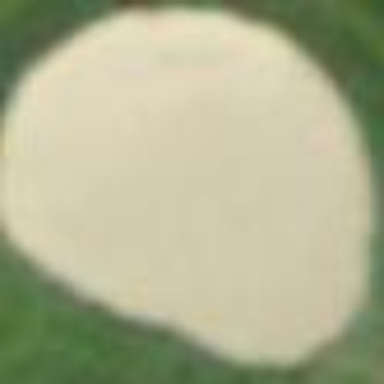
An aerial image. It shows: Bunker filled with sand on golf course.